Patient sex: F
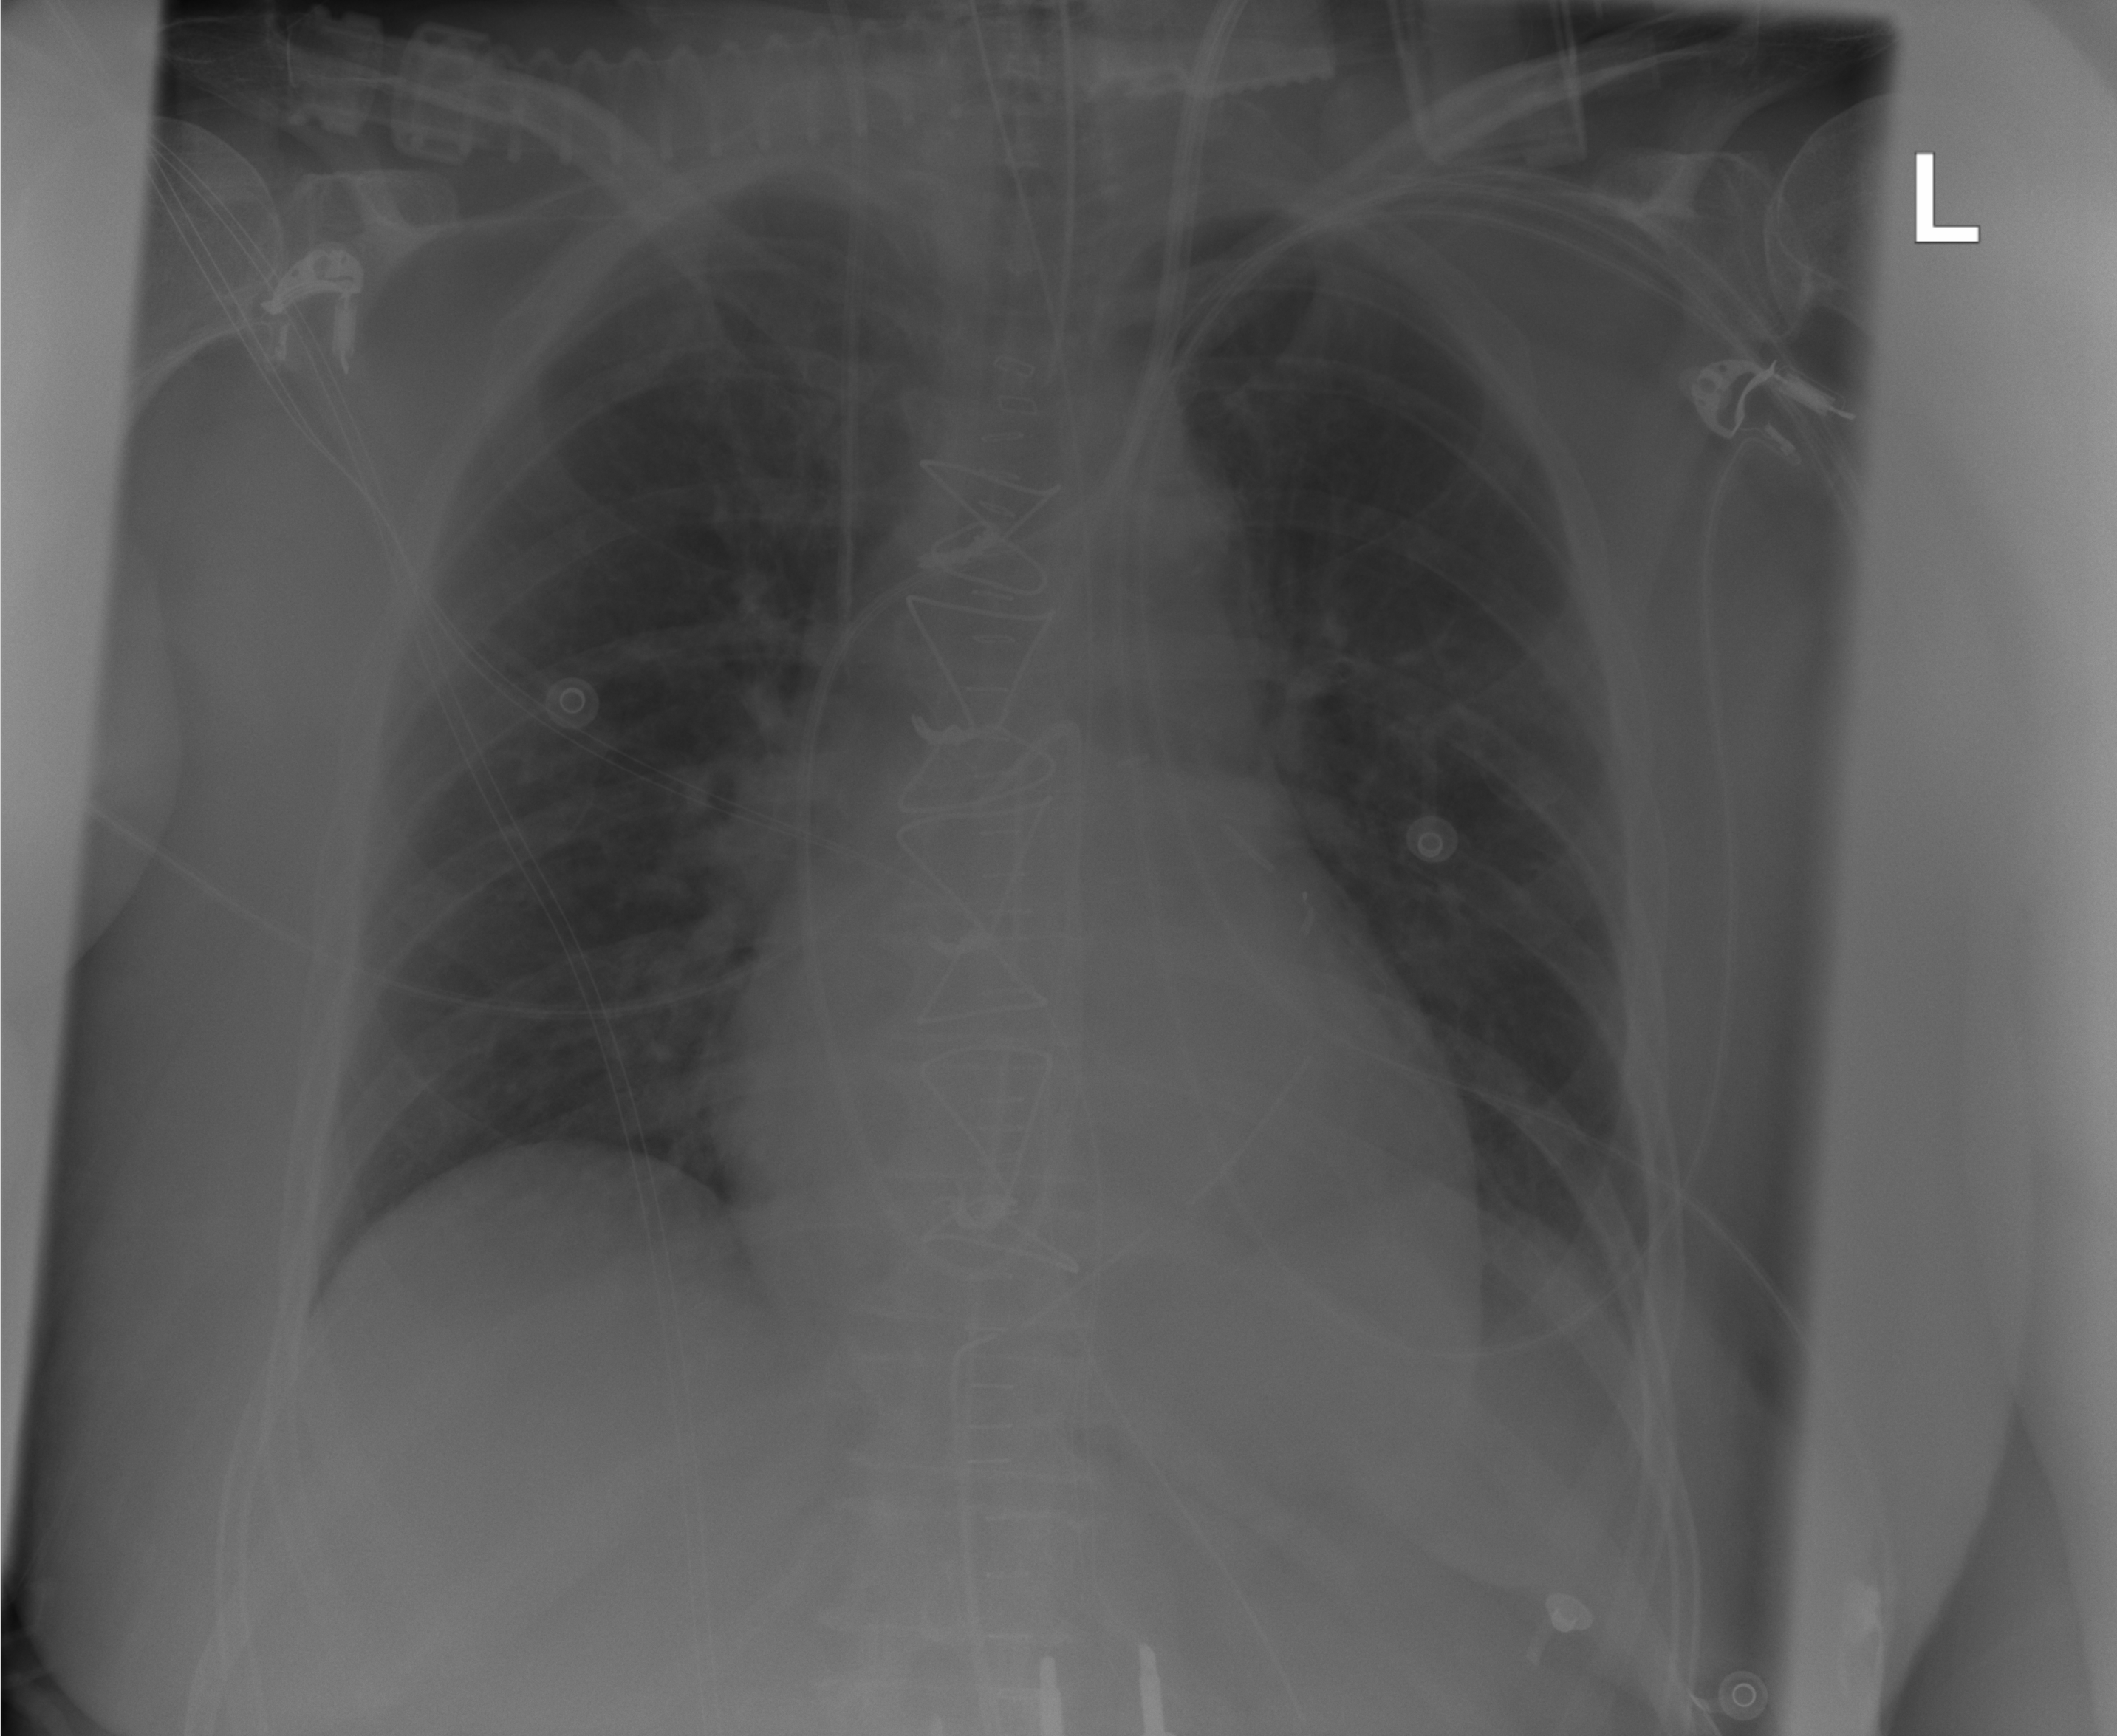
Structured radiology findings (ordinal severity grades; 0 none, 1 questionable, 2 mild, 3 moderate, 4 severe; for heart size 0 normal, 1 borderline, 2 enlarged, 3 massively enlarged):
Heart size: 0
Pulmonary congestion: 0
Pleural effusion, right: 0
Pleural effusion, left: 0
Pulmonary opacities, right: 0
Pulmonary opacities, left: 0
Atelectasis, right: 0
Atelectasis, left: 0